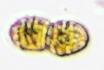
Label: Margalefidinium